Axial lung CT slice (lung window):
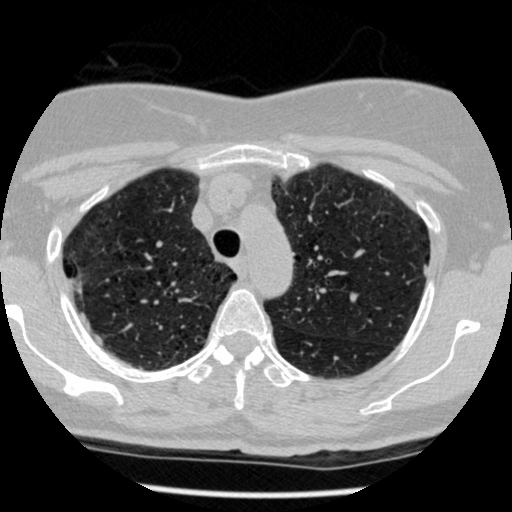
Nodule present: no